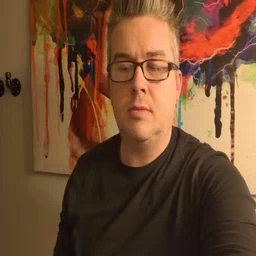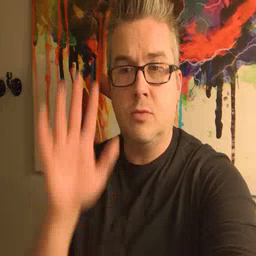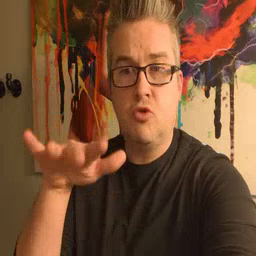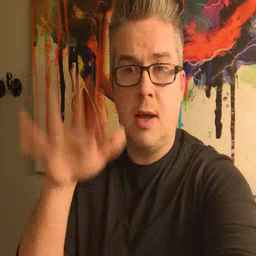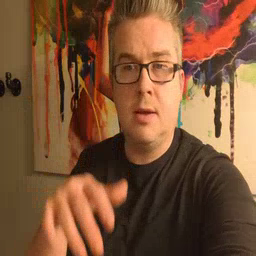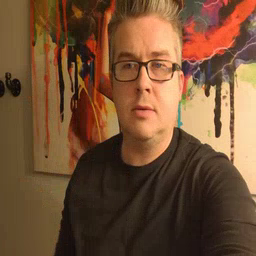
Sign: rain